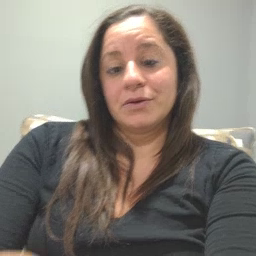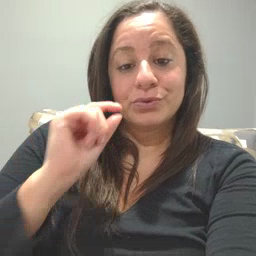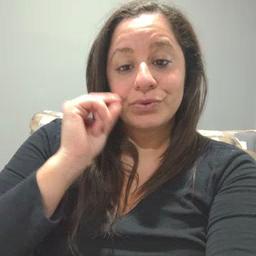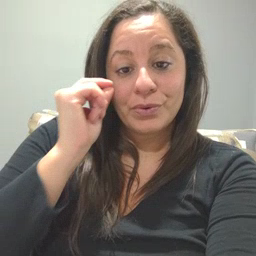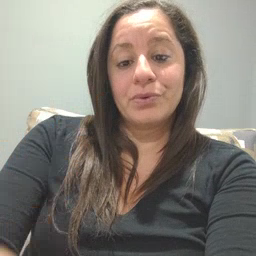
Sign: store